Question: I am using QTP (therefore VBScript) and I seem to have a problem with the CDate function.
When my colleague in Malaysia is using it there is not a problem.
When I use it here in Spain I have the following error.

Now all I am asking is if there are any known issues with this function or any other related ones like FormatDateTime between different locales.
Anybody knows this?
Thanks in advance.
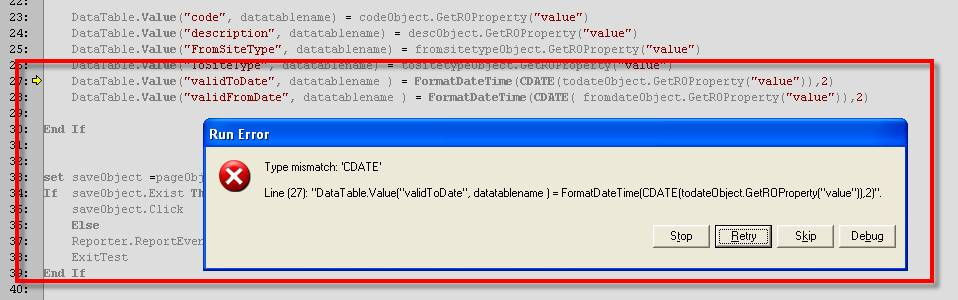
Answer: The error specifies the problem. 'todateObject.GetROProperty("value")' contains a value that <URL> does not recognize as a date.
You will need to first determine what is being returned by 'todateObject.GetROProperty("value")', and then make sure it can be converted to a date.
You may want to consider creating the date using <URL> instead of CDate to avoid problems arising from cultural differences. If that is the case, depending on your circumstance you may need to provide separate fields for Day, Month, and Year to assure the order is always correct.